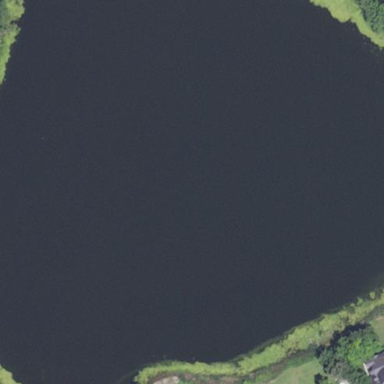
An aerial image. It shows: Beautiful lake surrounded by nature.